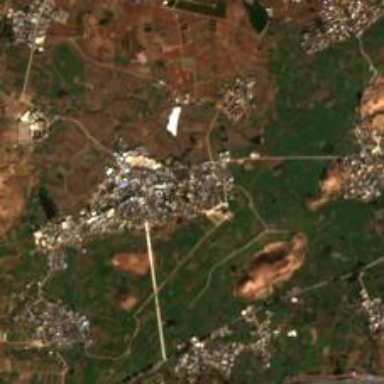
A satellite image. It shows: Town.